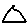
Label: triangle